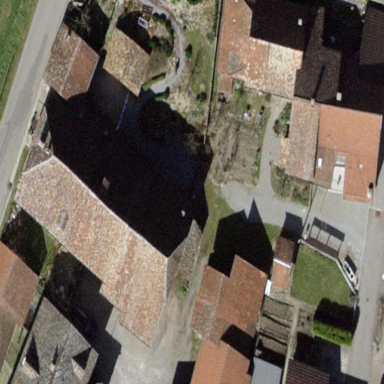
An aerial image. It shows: Semi-detached house with gabled roof.